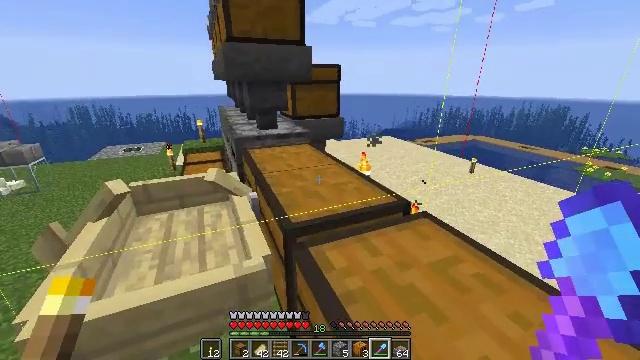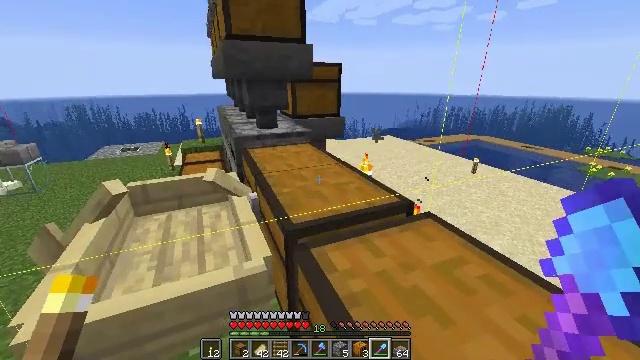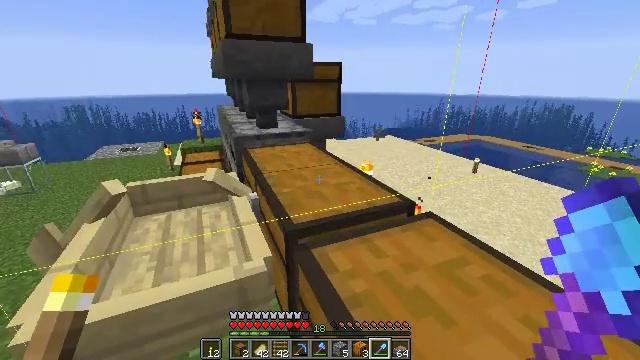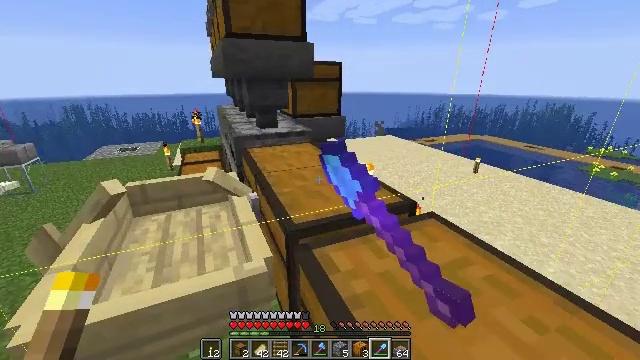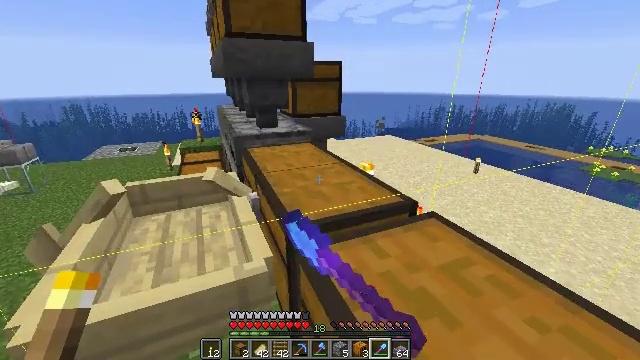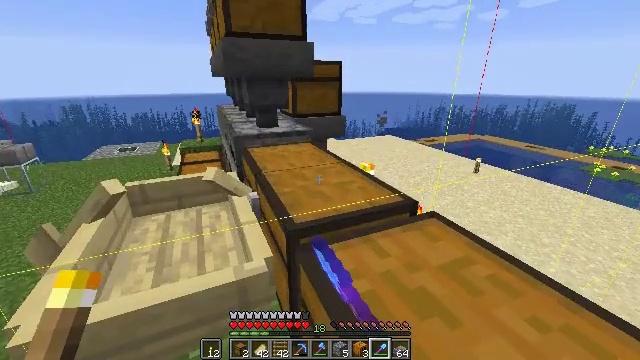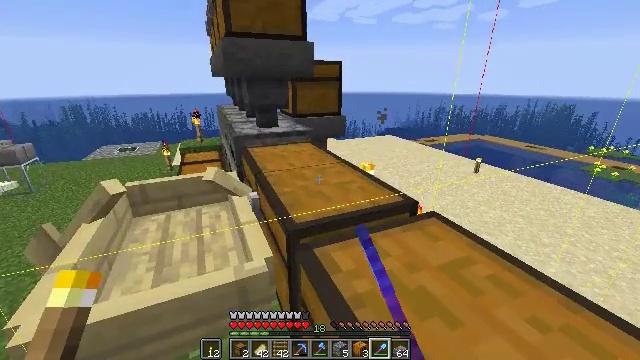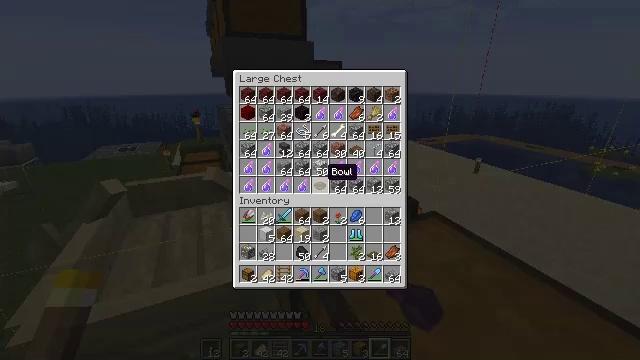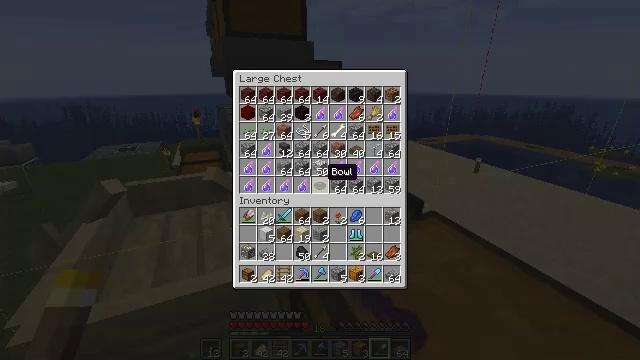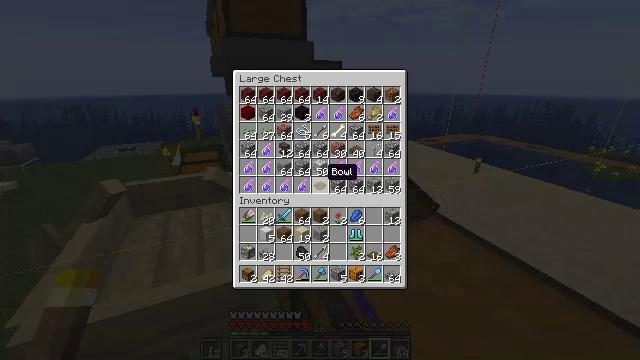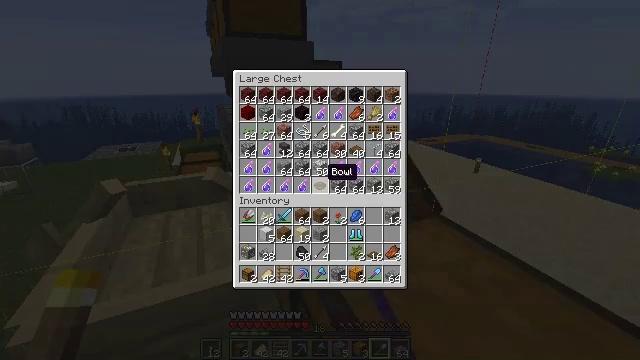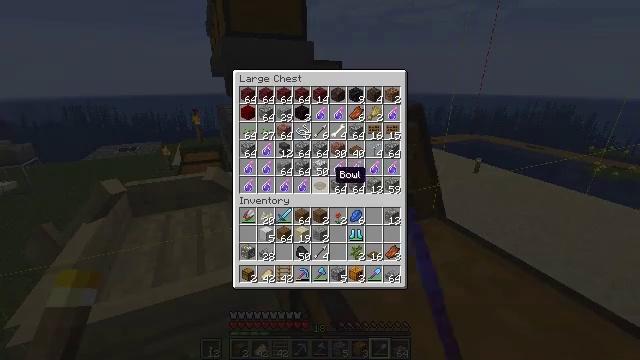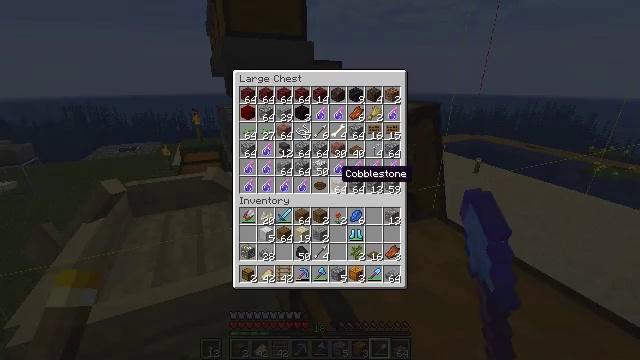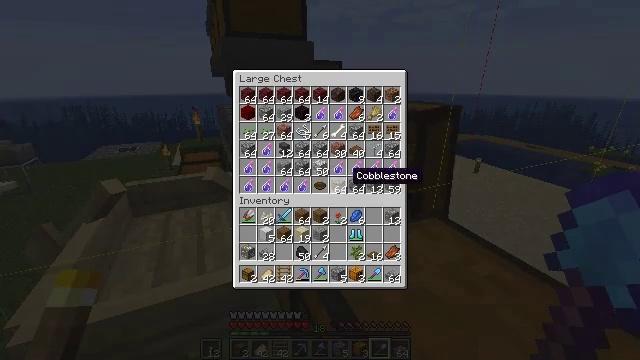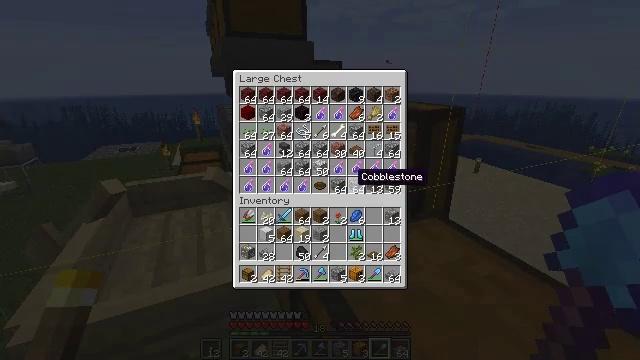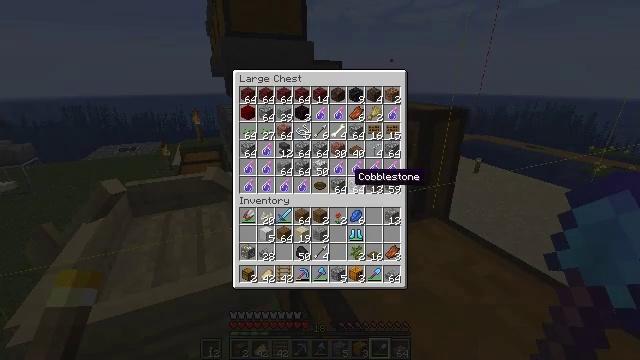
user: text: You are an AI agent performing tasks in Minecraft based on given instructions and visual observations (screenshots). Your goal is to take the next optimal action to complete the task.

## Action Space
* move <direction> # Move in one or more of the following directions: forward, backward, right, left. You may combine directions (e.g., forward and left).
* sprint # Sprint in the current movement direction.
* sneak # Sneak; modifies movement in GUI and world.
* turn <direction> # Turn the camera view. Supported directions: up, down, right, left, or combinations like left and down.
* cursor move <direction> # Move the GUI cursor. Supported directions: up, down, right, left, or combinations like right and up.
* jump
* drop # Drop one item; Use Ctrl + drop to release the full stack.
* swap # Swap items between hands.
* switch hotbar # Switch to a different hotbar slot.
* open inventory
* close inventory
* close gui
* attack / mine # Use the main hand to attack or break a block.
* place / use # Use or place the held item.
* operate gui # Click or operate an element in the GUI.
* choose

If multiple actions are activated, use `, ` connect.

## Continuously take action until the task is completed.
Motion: motion action
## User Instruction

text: Collect soul sand blocks.
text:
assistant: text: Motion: no_op
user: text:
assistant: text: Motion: use / place
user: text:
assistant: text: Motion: use / place
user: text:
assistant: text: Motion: use / place
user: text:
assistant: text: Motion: use / place
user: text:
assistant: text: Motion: use / place
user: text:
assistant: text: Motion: open gui
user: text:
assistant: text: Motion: no_op
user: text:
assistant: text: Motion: no_op
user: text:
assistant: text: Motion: no_op
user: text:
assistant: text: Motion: cursor move right
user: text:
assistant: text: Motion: no_op
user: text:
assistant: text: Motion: cursor move right
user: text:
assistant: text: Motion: no_op
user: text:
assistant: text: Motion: no_op
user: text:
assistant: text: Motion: no_op
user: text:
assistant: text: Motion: no_op
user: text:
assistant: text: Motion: no_op
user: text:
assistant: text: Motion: no_op
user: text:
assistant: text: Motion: cursor move right
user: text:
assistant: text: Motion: no_op
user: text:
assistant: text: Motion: no_op
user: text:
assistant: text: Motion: no_op
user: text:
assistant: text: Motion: no_op
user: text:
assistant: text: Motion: no_op
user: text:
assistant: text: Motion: cursor move up
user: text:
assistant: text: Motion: sneak, cursor move right and up
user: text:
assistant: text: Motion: sneak, cursor move up
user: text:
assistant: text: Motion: sneak
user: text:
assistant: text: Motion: sneak, cursor move up